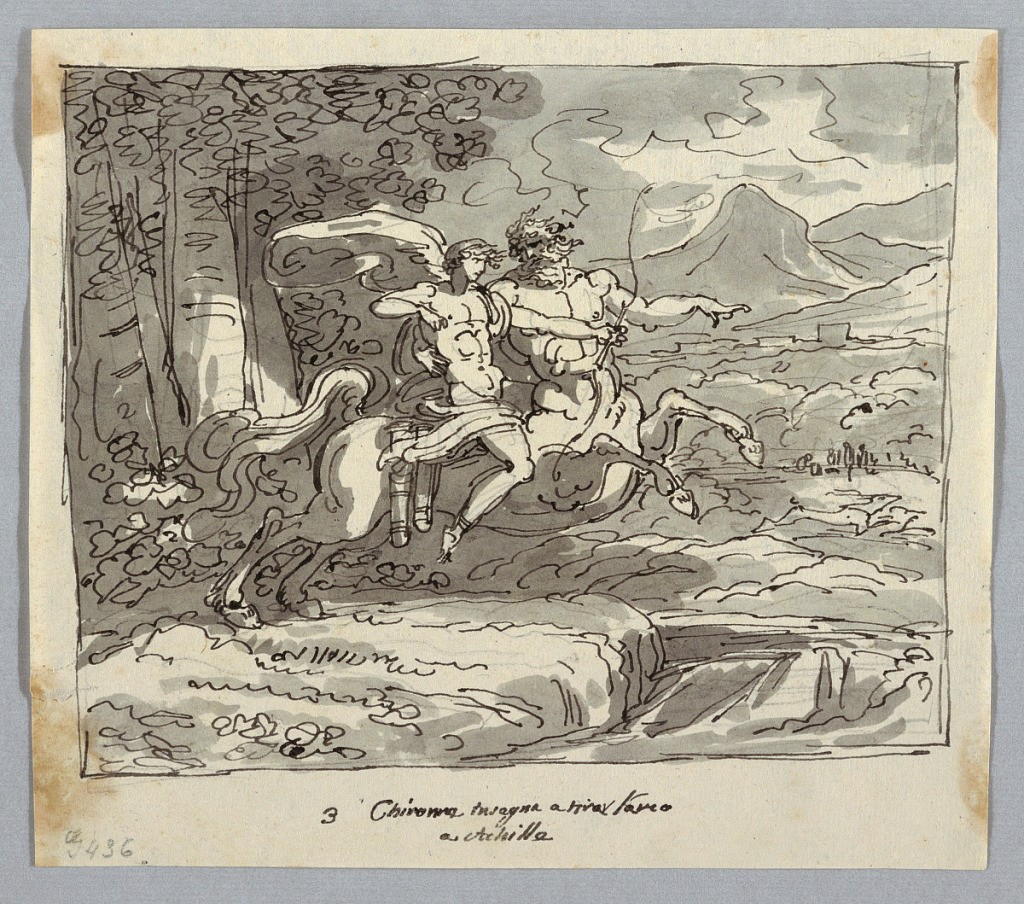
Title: Drawing
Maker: Felice Giani, Italian, 1758–1823
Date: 1780-1790
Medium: Pen and brush with black ink on cream laid paper
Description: The centaur dashing toward right over a brook supports the boy upon his back with his right arm and shows him where to shoot with the bow. Wooded and mountainous country.